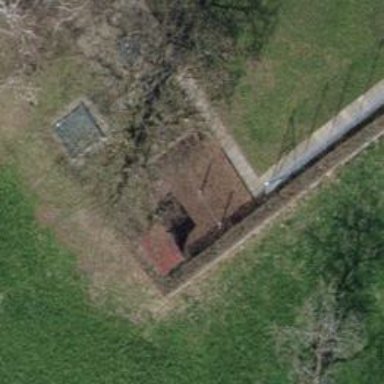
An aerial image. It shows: Fence is in the image.